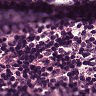
Metastatic tissue present: no